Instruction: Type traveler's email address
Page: traveler
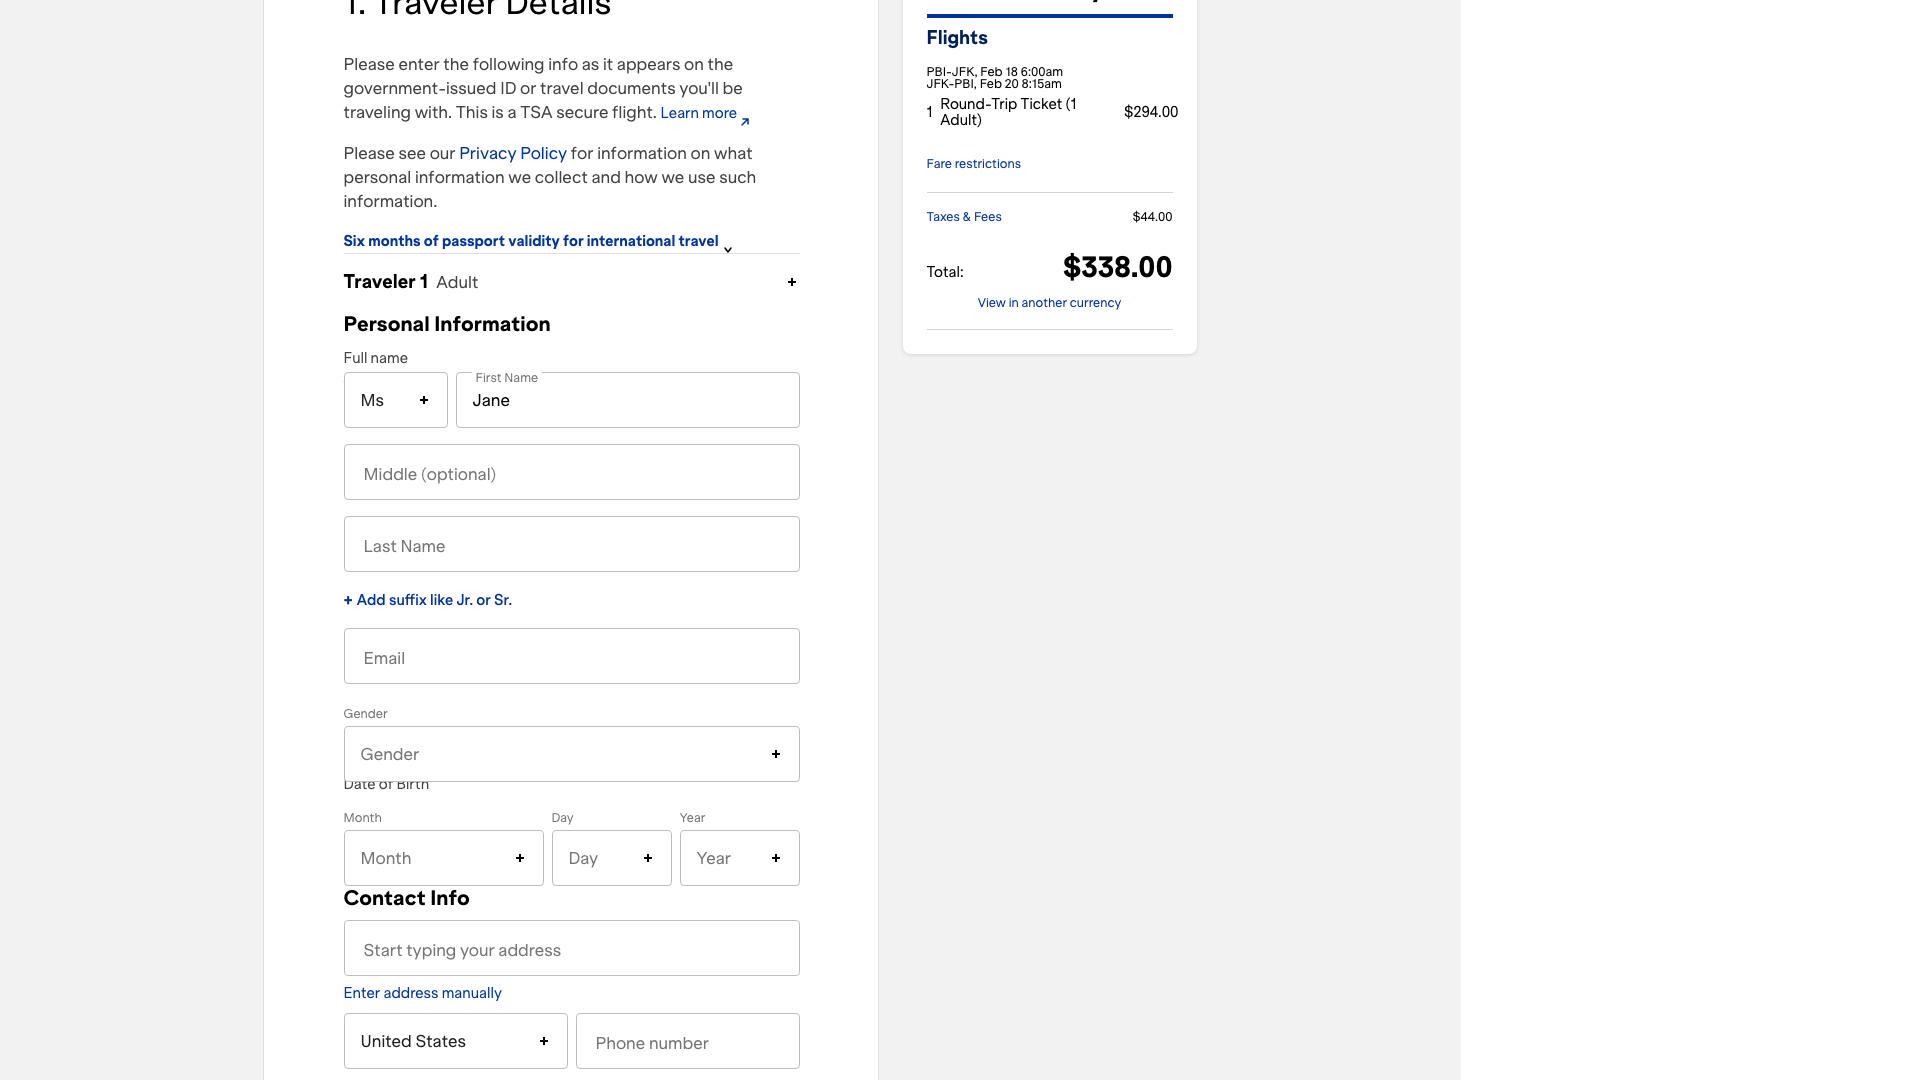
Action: type